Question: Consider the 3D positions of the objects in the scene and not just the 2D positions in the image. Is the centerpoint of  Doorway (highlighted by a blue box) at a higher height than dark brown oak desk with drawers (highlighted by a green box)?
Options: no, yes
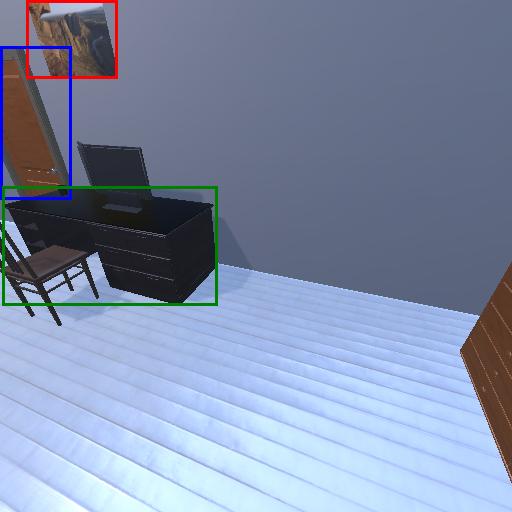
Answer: no